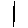
Label: line